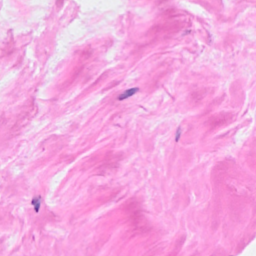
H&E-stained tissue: Breast